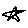
Label: star